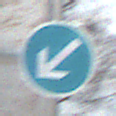
Verkehrszeichen: VorgeschriebeneVorbeifahrtLinks
Umgebung: Outdoor, Nature
Tageszeit: MorningAfternoon
Wetter: PartlyCloudy
Licht: Natural
Jahreszeit: Autumn
Kontrast: LowContrast